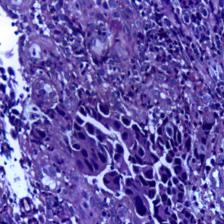
Diagnosis: OSCC